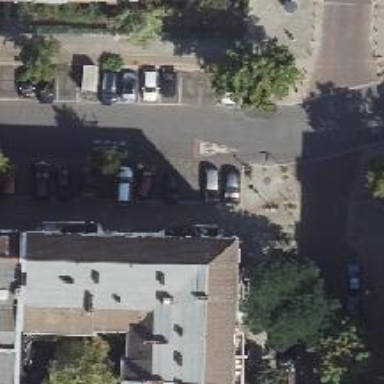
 there is cycle track. The parking lane on the left is perpendicular to the road and located at the street side."